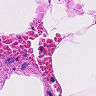
Metastatic tissue present: no